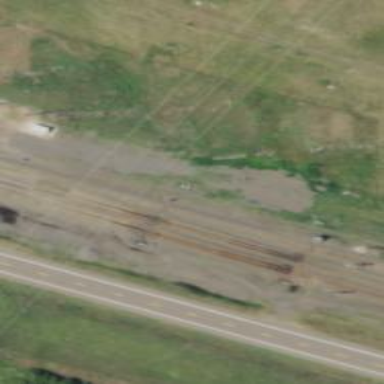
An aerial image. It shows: Railway junction.